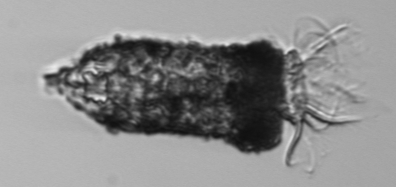
Label: Tintinnopsis